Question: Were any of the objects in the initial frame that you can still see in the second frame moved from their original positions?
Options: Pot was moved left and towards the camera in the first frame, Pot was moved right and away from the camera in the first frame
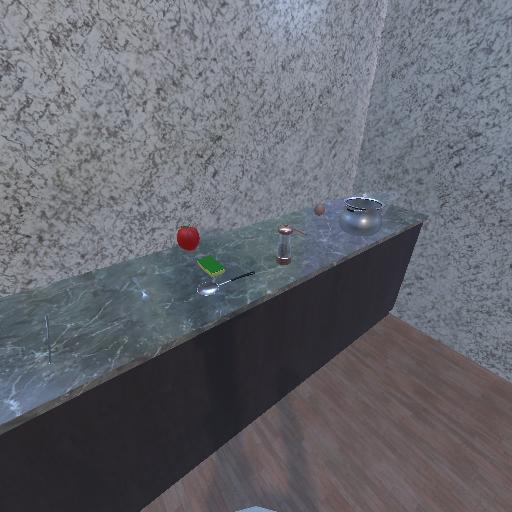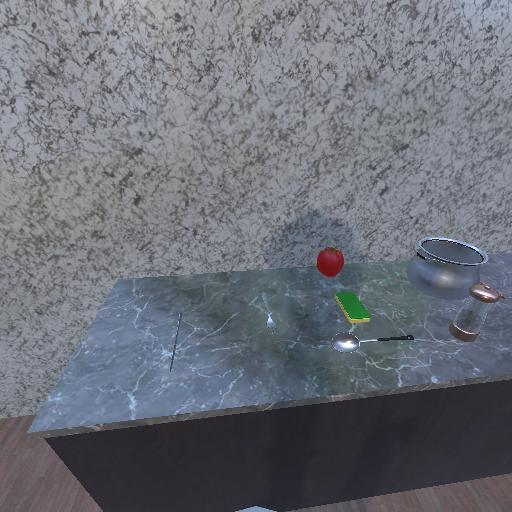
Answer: Pot was moved left and towards the camera in the first frame